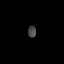
Tissue: prostate
Cell type: Fibroblasts
Senescence score: 0.7046
Nuclear area (px): 89
Mean DAPI intensity: 73.427